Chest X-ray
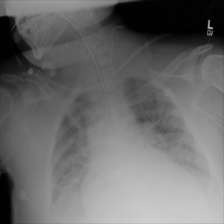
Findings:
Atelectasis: negative
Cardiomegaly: negative
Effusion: negative
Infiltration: negative
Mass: negative
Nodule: negative
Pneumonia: negative
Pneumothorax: negative
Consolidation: negative
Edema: negative
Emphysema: negative
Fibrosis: negative
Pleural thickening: negative
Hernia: negative